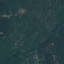
Land use / land cover: Forest